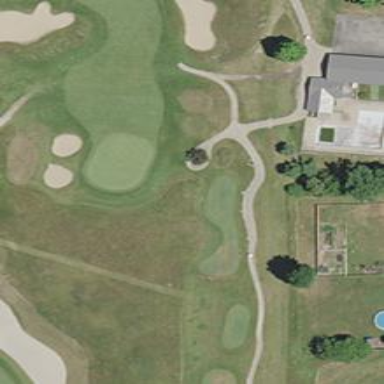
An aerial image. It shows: Path for both road and golf.